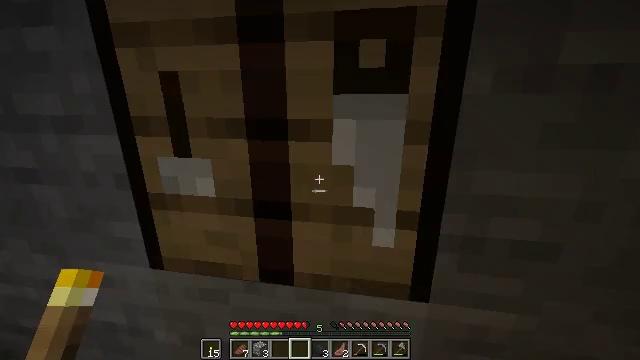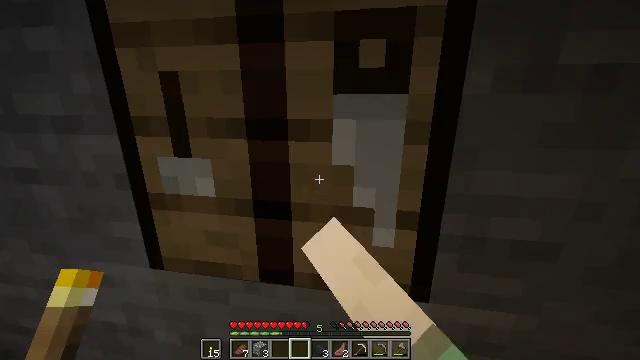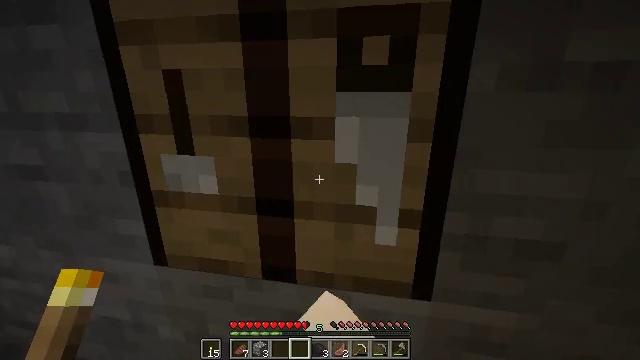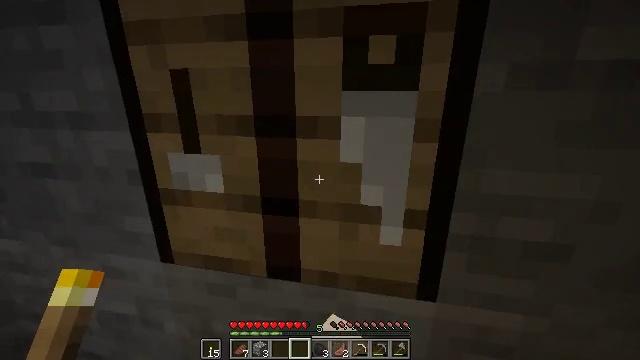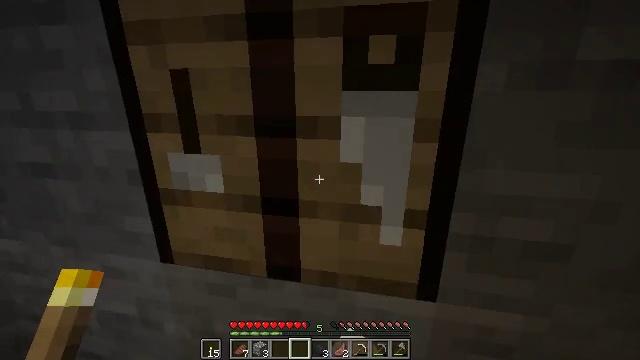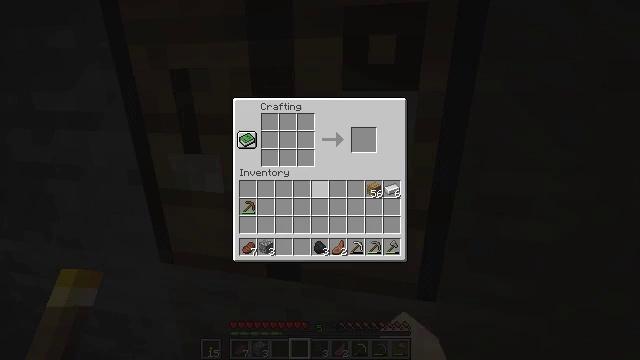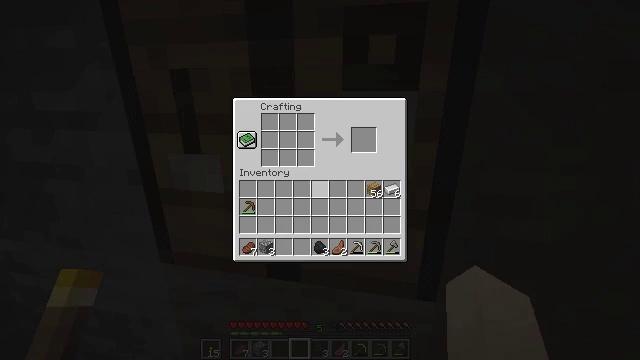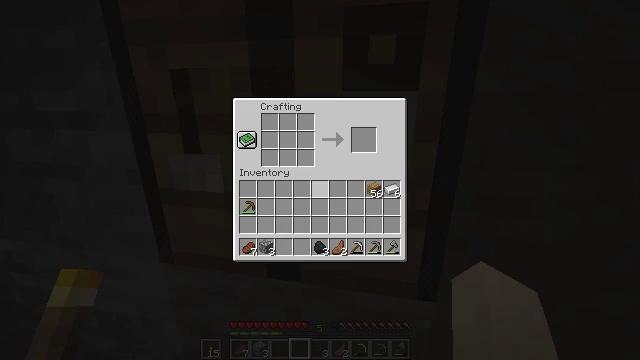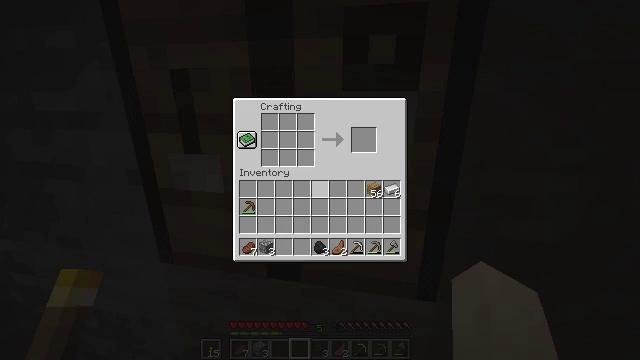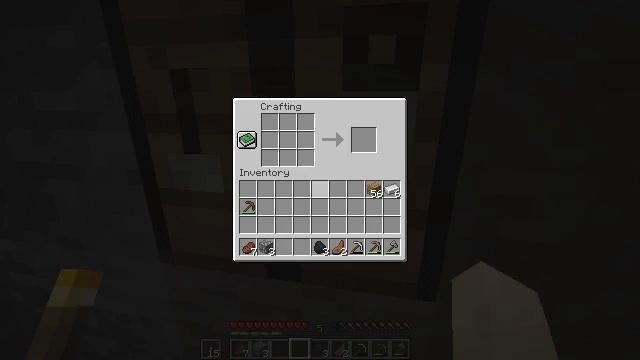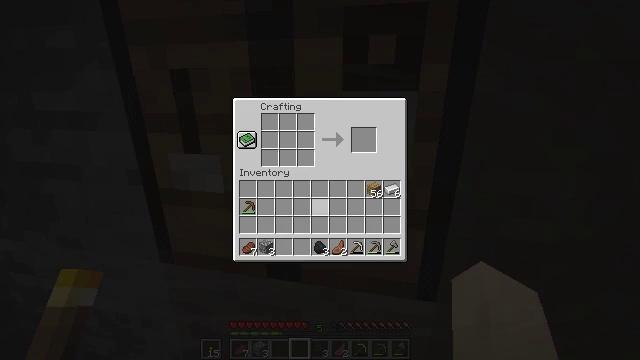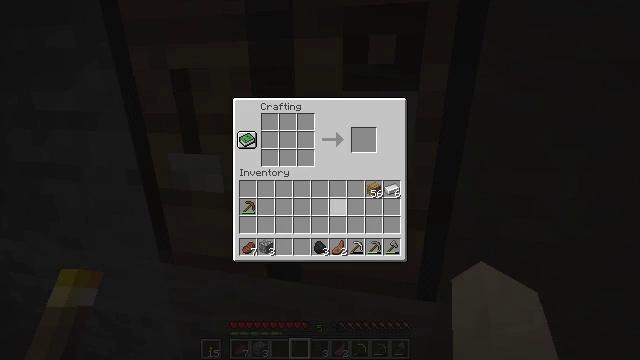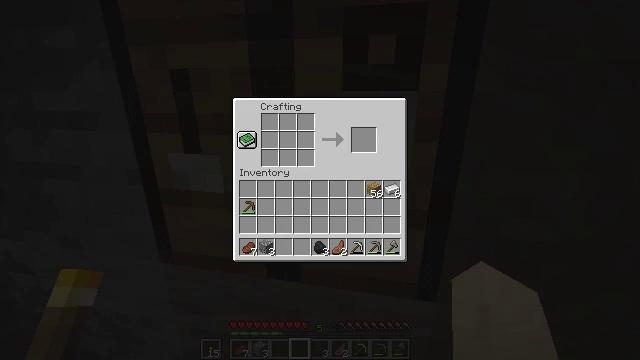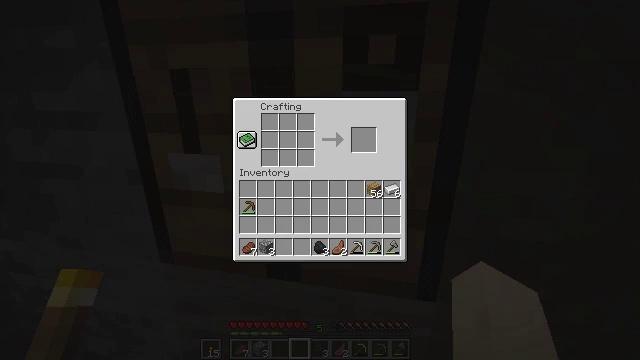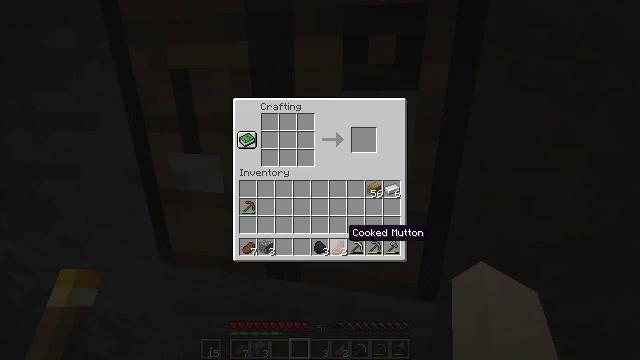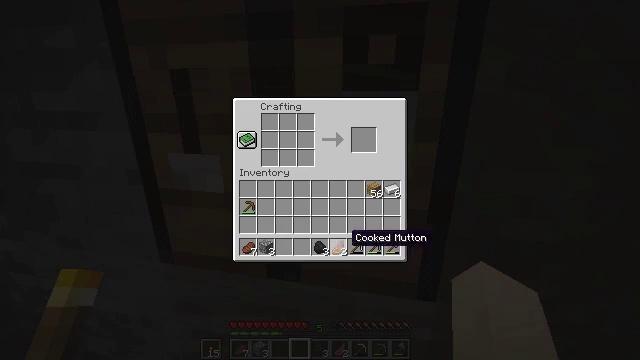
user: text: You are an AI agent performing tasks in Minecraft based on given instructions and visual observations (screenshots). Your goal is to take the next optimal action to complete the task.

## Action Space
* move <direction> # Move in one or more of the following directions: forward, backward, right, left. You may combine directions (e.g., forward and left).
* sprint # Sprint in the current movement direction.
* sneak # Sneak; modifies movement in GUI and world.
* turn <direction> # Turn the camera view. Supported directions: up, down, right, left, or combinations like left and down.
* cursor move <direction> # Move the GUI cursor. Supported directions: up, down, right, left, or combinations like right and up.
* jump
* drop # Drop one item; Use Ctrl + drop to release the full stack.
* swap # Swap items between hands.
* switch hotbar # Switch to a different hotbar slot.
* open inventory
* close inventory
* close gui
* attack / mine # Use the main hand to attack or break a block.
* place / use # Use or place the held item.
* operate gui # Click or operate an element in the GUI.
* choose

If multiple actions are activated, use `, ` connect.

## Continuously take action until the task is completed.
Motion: motion action
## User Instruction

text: Take two planks and craft sticks.
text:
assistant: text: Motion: use / place
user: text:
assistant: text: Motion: no_op
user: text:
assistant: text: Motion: turn left
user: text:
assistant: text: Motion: no_op
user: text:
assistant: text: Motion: open gui
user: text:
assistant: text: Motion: no_op
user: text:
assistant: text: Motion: no_op
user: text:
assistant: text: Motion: no_op
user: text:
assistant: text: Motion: no_op
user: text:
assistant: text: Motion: cursor move right and down
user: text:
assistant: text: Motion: cursor move down
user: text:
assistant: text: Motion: cursor move down
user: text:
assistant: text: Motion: no_op
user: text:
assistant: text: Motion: no_op
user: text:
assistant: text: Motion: no_op
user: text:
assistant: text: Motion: cursor move right
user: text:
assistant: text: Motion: no_op
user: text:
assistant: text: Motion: no_op
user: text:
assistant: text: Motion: no_op
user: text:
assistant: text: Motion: no_op
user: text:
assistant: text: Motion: cursor move up
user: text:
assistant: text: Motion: cursor move left and up
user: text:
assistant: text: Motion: cursor move left
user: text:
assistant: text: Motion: no_op
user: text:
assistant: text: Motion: no_op
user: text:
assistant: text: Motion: no_op
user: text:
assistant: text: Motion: no_op
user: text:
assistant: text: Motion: no_op
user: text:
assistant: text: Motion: cursor move right
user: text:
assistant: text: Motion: no_op